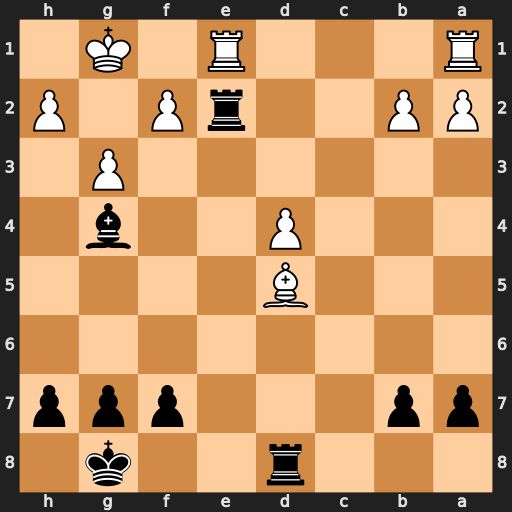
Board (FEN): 3r2k1/pp3ppp/8/3B4/3P2b1/6P1/PP2rP1P/R3R1K1
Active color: b
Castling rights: -
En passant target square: -
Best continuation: Rxd5 Rxe2 Bxe2 Re1 Bb5